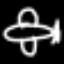
Label: airplane